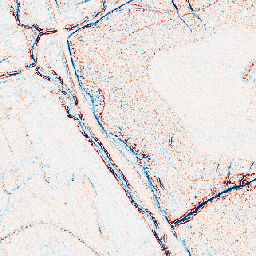
Category: edge_preserving
Decomposition family: bilateral
Decomposition parameters: d: 5
sigma_color: 100
sigma_space: 75
Upsampling method: area
Upsampling parameters: scale: 8
Upsampling scale: 8